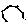
Label: hexagon